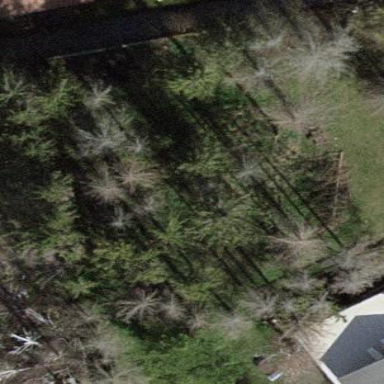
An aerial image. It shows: Evergreen needle-leaved woodland.